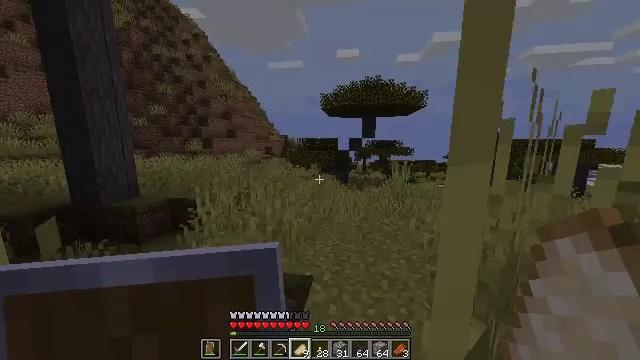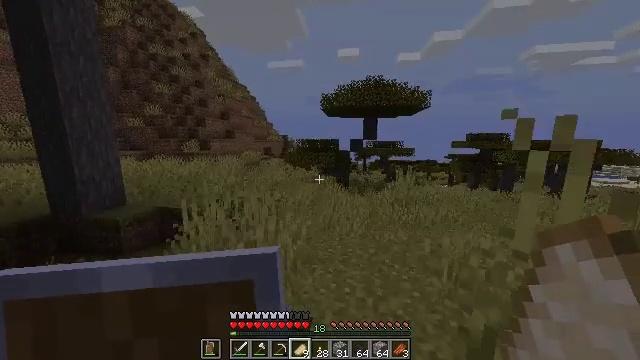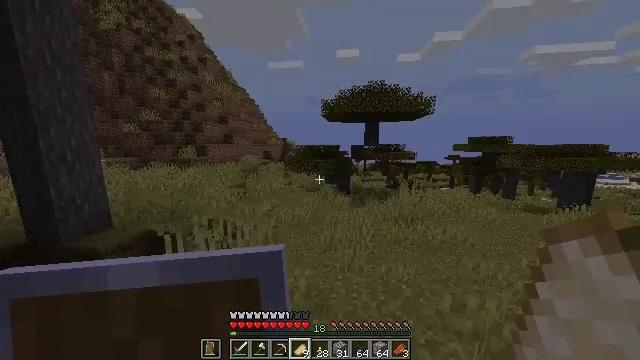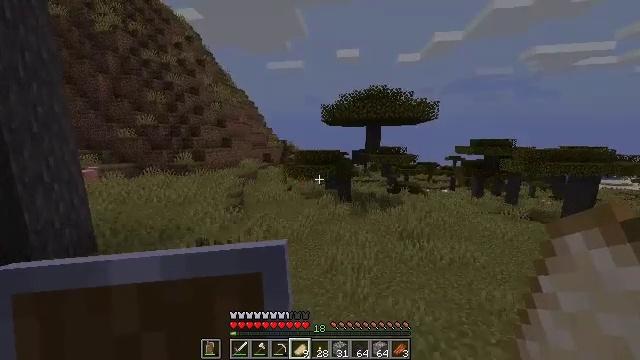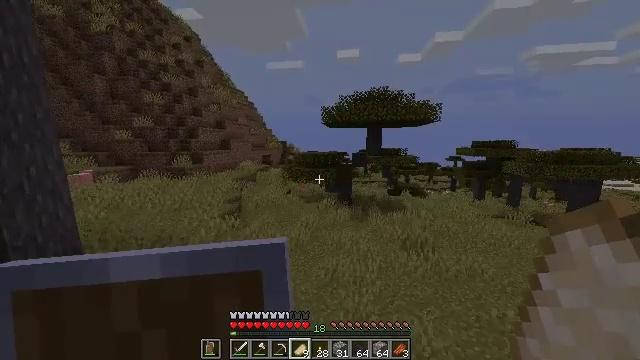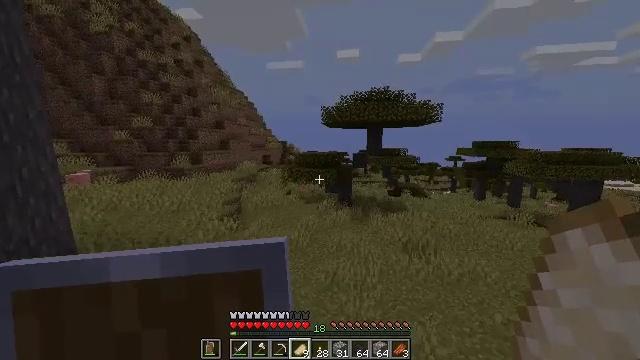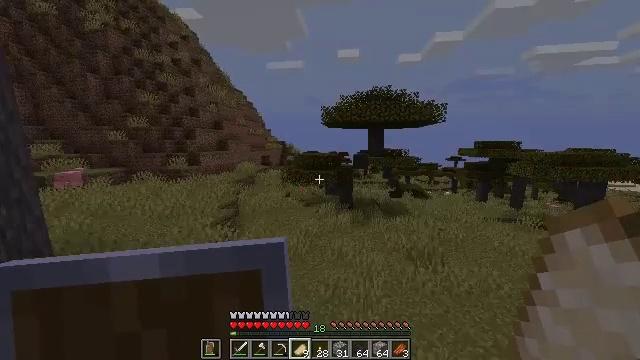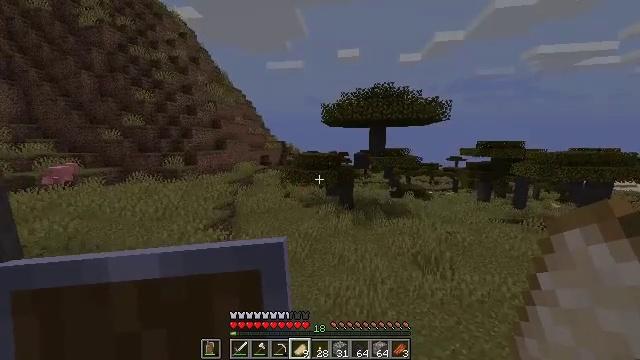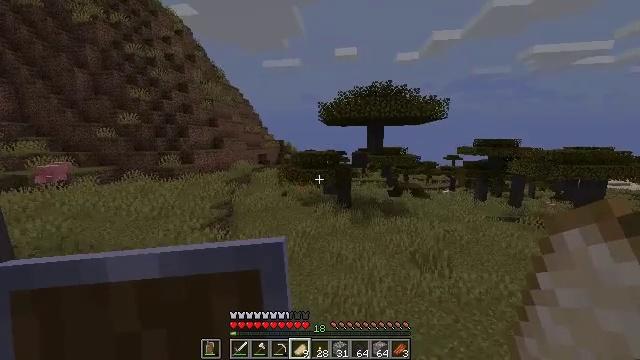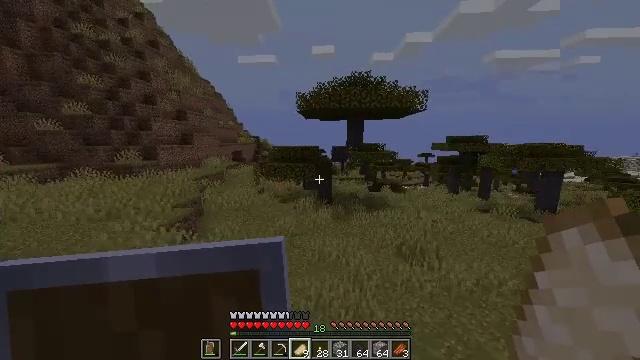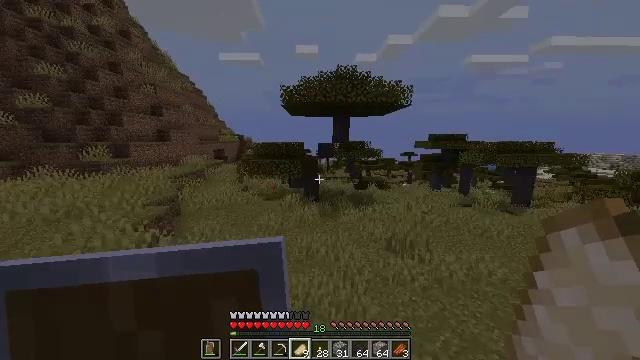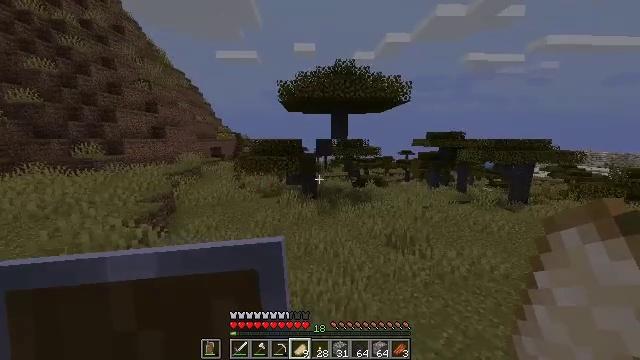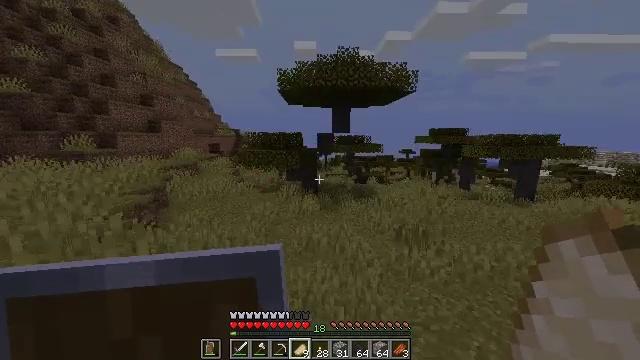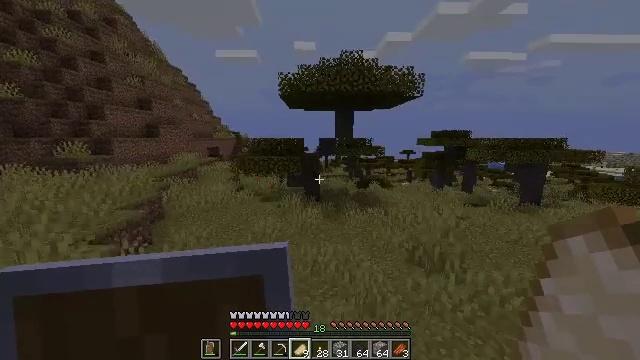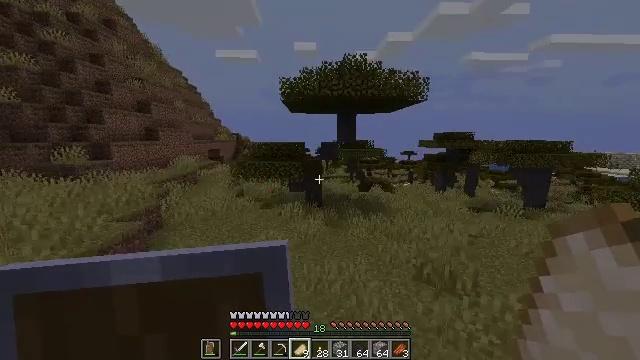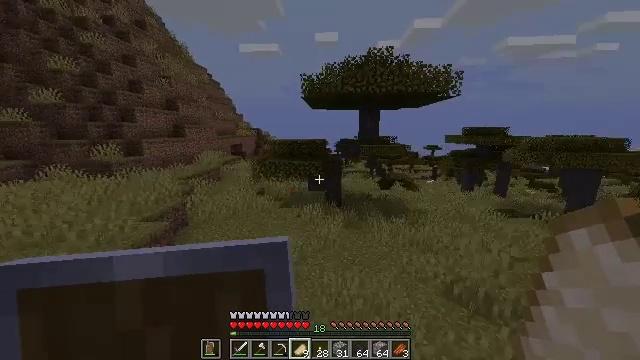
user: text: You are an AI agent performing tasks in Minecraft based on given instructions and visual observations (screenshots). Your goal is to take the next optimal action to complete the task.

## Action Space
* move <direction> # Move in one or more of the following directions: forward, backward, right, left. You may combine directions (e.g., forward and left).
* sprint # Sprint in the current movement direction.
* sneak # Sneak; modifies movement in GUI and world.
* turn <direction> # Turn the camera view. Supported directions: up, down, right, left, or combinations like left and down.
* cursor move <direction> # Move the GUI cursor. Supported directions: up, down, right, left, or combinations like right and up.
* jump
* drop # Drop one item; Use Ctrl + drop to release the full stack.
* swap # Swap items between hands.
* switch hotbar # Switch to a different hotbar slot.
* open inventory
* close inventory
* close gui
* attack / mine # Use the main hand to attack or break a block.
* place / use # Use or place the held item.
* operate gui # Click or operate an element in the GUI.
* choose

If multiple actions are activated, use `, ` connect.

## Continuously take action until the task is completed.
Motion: motion action
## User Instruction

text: Drop an apple.
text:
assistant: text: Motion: move forward, jump
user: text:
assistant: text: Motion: move forward, jump
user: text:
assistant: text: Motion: move forward, jump
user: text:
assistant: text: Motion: move forward, jump
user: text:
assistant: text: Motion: move forward, jump
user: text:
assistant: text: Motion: move forward, jump
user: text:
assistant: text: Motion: move forward, jump
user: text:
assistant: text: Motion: move forward, jump
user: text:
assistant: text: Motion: move forward, turn right, jump
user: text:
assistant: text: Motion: move forward, turn right, jump
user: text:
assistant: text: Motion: move forward, jump
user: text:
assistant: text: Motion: move forward and move left, jump
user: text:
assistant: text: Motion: move forward and move left, jump
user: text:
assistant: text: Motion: move forward and move left, jump
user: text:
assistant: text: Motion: move forward and move left, turn left and down, jump
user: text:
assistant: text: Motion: move forward and move left, turn left and down, jump
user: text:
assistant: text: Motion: move forward and move left, turn left and down, jump
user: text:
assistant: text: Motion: move forward and move left, turn left, jump
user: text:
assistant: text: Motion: move forward and move left, jump
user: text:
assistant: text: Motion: move forward and move left, turn left, jump
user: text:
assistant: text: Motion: move forward, jump
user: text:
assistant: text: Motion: move forward, jump
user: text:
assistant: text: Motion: move forward, jump
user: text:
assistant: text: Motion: move forward, jump
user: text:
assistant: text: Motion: move forward, jump
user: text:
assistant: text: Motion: move forward and move left, jump
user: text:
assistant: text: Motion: move forward and move left, jump
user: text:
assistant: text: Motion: move forward and move left, jump
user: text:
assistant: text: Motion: move forward and move left, jump
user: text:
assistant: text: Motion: move forward and move left, jump